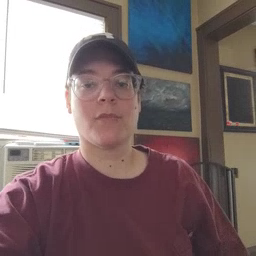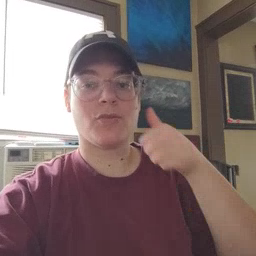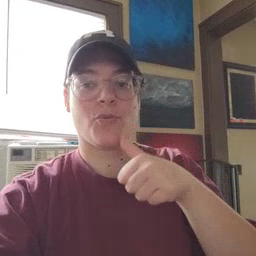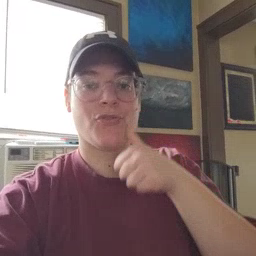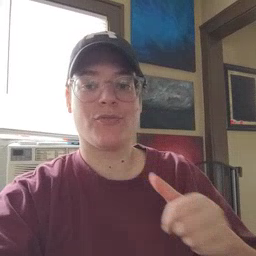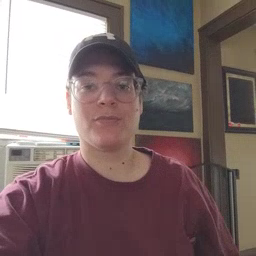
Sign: girl